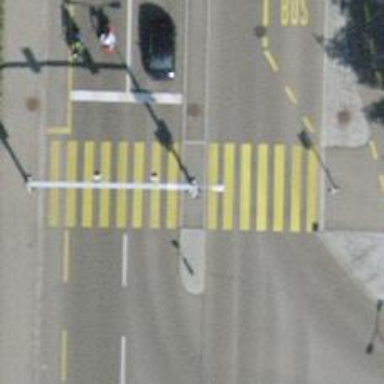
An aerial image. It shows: Asphalt footway with crossing controlled by traffic signals. The crossing includes island.